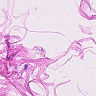
Metastatic tissue present: no